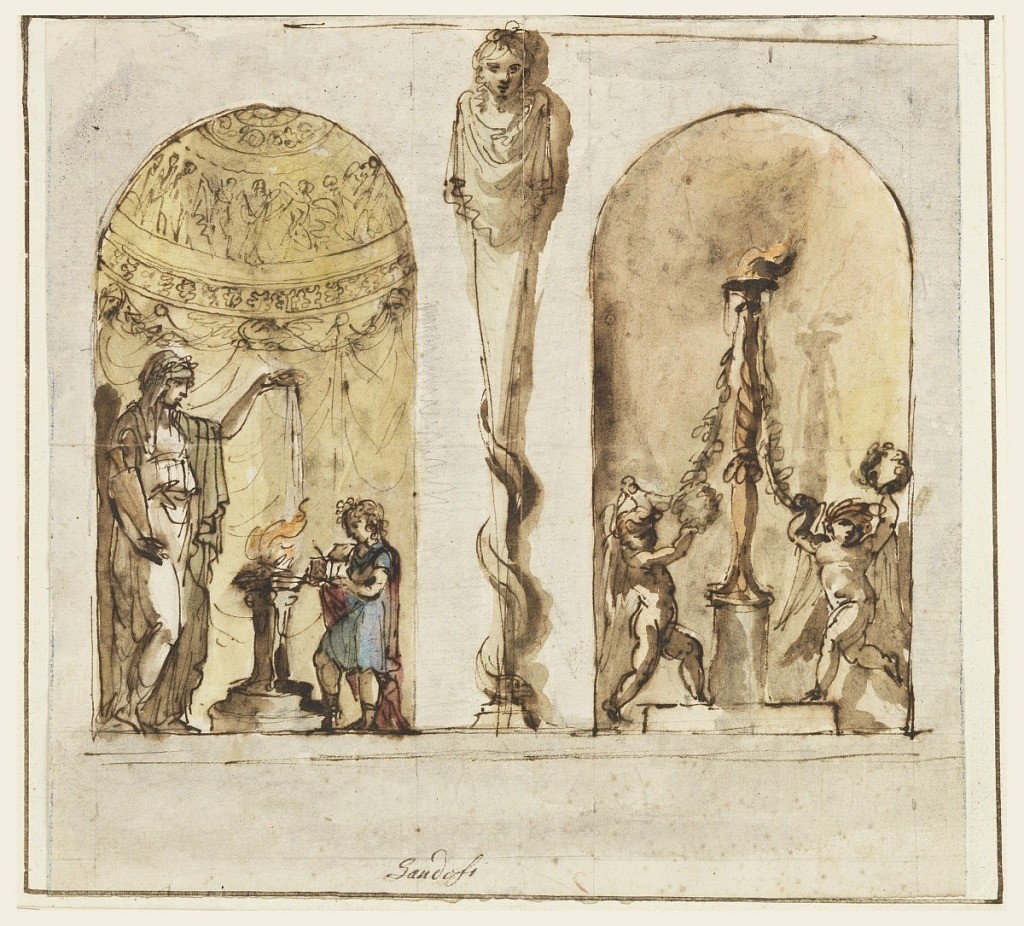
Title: Painted Wall Decoration
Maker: Mauro Gandolfi, Italian, 1764–1834
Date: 1800–1830
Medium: Pen and brown ink, brush and watercolor on white laid paper, squared in graphite and lined
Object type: Drawing
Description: A herme with a woman's bust supporting the entablature, rises from a dado in front of the wall.  A sanke surround the lower parts.  Niches are laterally placed.  A sacrificing priestess is shown in the left one, a child holds the incense boy--two dancing puttis holding wreaths and garlands dragging from a candelabrum are shown in the right niche.